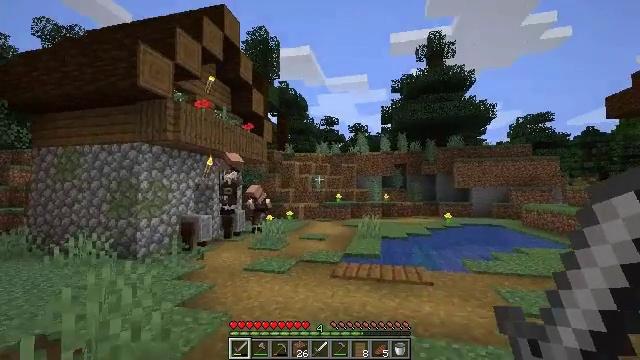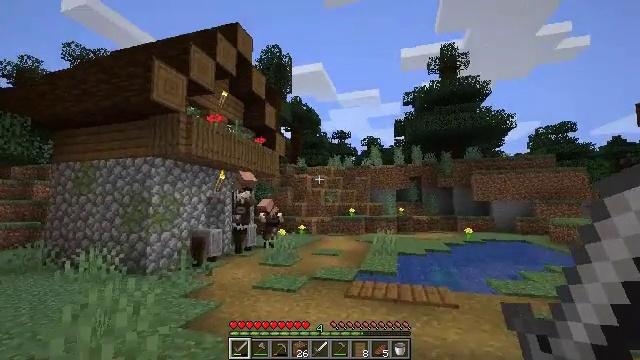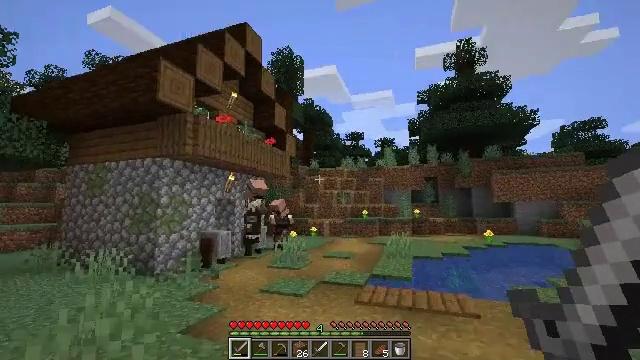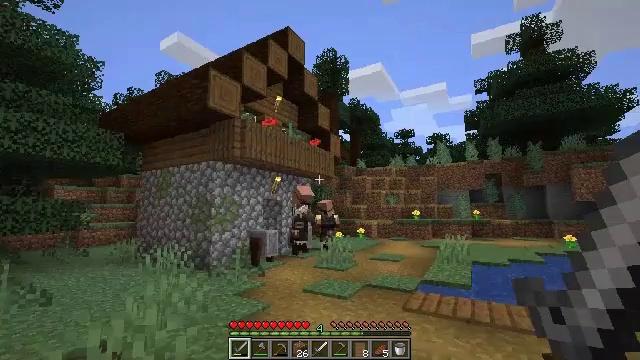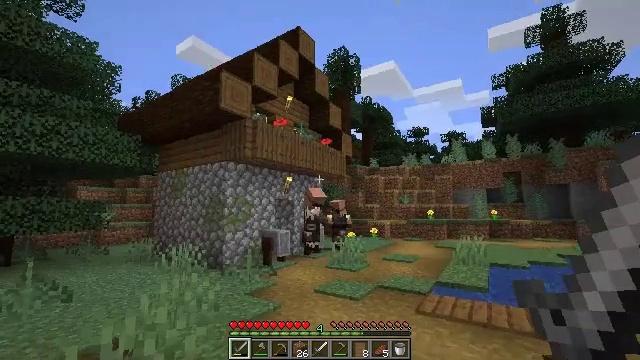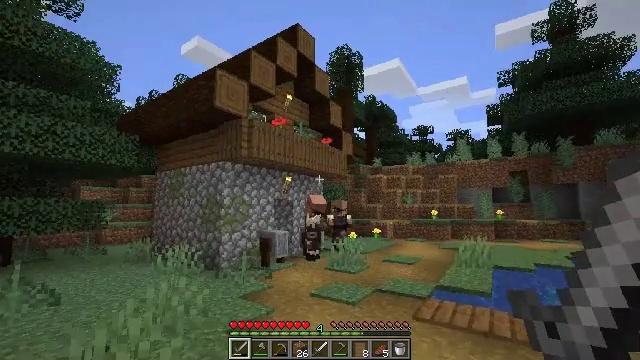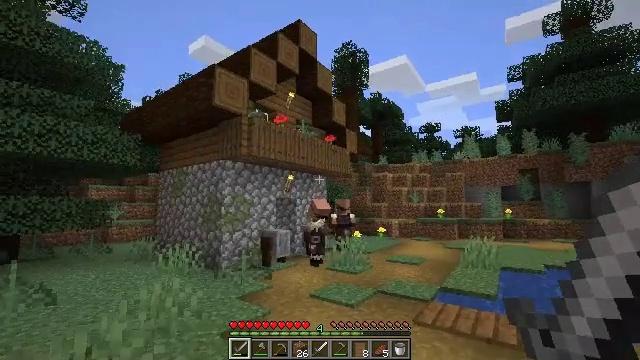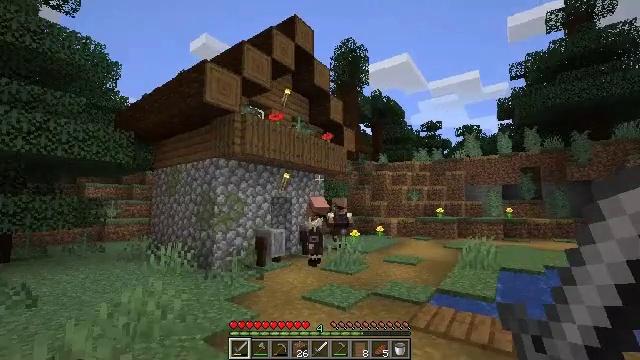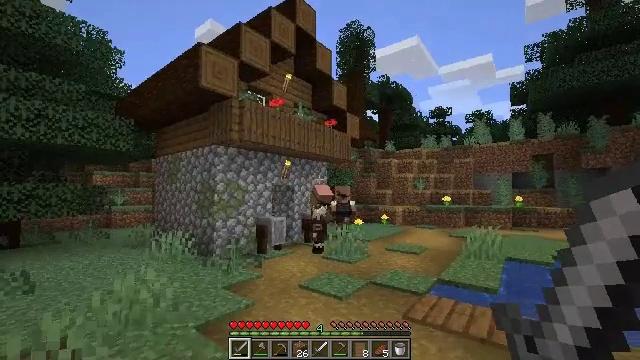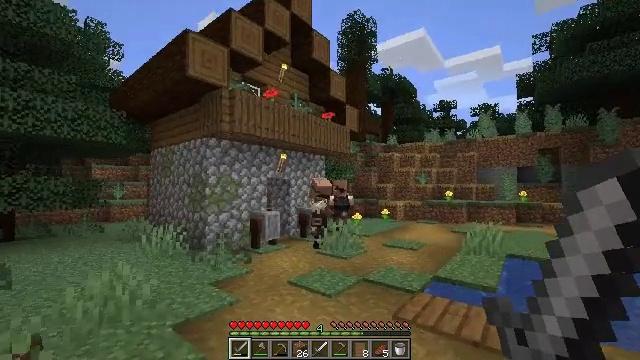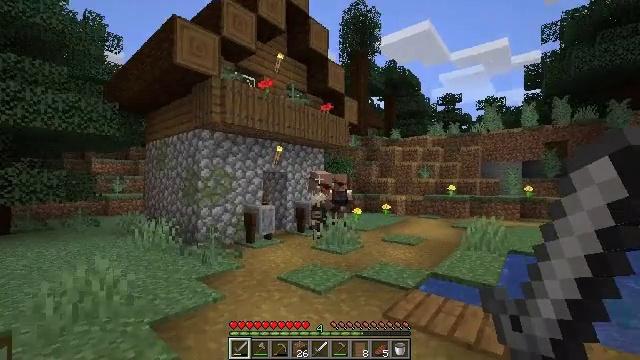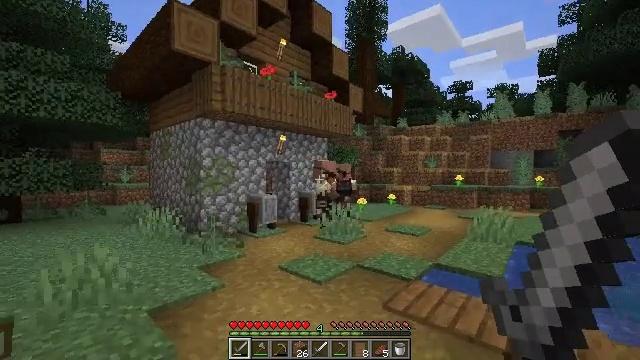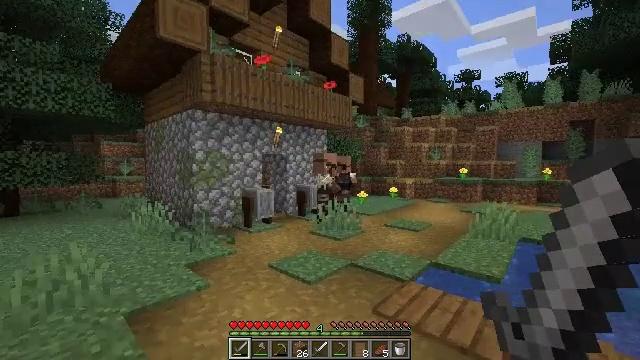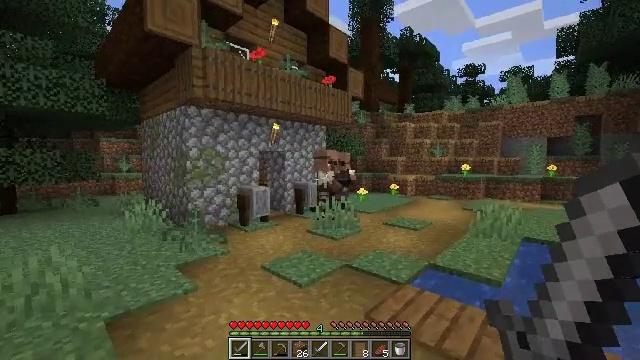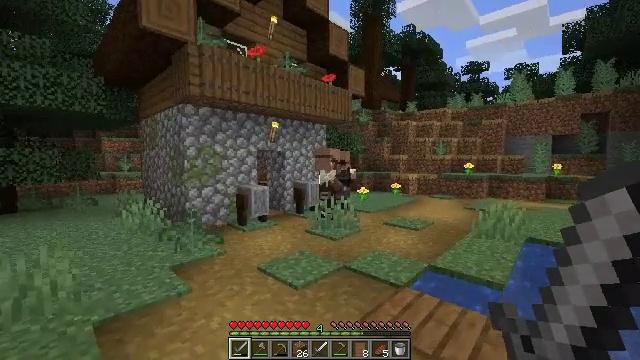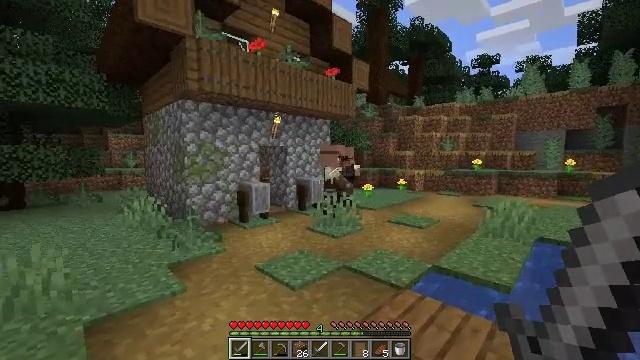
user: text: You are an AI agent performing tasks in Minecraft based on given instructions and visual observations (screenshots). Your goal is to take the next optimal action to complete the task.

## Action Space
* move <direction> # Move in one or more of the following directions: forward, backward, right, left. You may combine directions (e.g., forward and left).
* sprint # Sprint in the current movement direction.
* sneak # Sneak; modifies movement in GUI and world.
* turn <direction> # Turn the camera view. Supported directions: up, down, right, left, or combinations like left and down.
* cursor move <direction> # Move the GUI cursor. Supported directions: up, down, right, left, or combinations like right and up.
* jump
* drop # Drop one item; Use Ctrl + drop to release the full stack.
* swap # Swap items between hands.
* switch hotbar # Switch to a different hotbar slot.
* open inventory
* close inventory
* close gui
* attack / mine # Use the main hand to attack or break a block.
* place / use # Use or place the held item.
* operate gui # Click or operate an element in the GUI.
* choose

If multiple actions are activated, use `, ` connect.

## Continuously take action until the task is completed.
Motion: motion action
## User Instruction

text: Mine the spruce door to collect it.
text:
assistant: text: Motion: move forward and move right, turn left and up
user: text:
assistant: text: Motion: move forward and move right, turn left
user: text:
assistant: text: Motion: move forward and move right, turn left
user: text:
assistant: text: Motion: move forward and move right, turn left
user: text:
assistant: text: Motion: move forward and move right, turn left
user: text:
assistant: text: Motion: move forward and move right, turn left
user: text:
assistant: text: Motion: move forward and move right
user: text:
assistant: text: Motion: move forward and move right, turn left and down
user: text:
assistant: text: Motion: move forward and move right, turn down
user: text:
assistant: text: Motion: move forward and move right, turn down
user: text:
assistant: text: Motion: move forward and move right, turn left and down
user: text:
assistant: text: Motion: move forward and move right, turn left and down
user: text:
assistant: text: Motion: move forward and move right
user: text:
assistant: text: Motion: move forward and move right
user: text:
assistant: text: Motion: move forward and move right, turn left
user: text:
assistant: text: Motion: move forward and move right, turn left
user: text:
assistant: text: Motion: move forward and move right, turn left
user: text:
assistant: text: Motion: move forward, turn left
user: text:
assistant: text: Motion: move forward, turn left
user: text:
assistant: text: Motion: move forward
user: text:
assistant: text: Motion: move forward and move right
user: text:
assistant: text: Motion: move forward and move right, turn left
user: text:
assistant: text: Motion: move forward and move right, turn left
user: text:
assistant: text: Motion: move forward and move right, turn left
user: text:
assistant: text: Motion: move forward and move right
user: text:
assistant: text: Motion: move forward, turn left
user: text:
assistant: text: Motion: move forward, turn left
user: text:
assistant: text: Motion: move forward, turn left
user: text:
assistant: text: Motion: move forward, turn left
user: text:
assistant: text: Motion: move forward, turn left and up